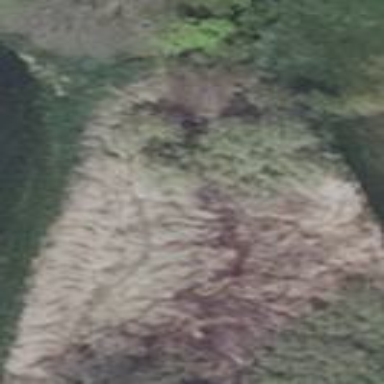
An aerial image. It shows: Landscape covered with heath.